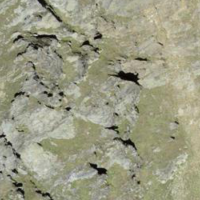
EUNIS habitat code: 31
Species observed at this site:
Oenanthe oenanthe